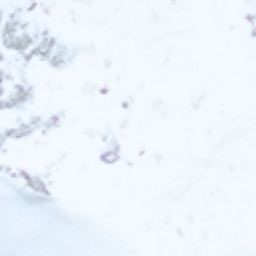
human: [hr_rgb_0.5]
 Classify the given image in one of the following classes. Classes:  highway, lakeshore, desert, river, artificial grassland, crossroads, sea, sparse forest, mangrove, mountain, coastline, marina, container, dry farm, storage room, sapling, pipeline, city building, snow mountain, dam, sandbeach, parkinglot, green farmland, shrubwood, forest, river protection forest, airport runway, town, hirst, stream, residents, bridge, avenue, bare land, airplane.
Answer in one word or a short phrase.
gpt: snow mountain